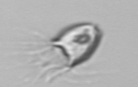
Label: Balanion